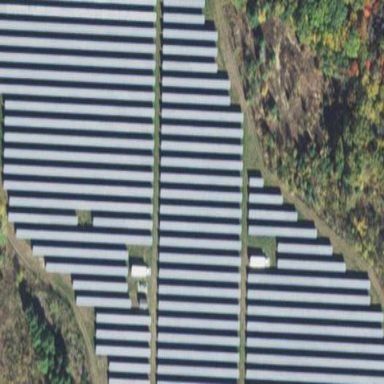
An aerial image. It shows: Solar power plant with photovoltaic technology surrounded by fence.